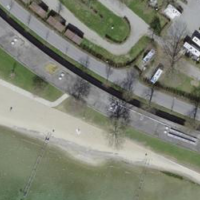
EUNIS habitat code: 53
Species observed at this site:
Anser anser